Field crop: maize
Growth stage: 2
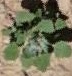
Species: chenopodium